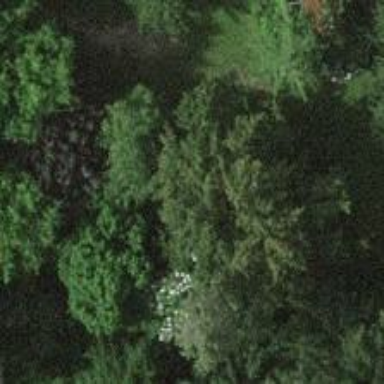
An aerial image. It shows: Garden with deciduous broadleaved trees.